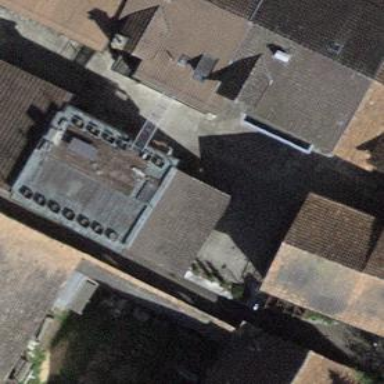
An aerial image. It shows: Flat-roofed building.